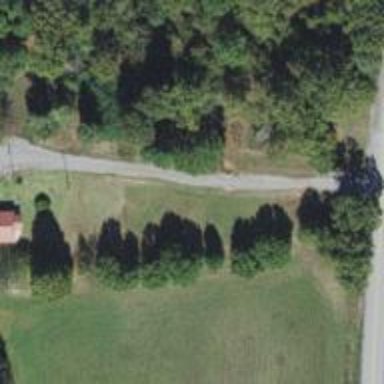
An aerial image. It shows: Driveway.